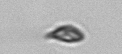
Label: Cryptophyta